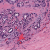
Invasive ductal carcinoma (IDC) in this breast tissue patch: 0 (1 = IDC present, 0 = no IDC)